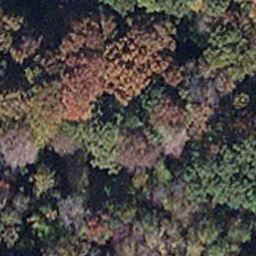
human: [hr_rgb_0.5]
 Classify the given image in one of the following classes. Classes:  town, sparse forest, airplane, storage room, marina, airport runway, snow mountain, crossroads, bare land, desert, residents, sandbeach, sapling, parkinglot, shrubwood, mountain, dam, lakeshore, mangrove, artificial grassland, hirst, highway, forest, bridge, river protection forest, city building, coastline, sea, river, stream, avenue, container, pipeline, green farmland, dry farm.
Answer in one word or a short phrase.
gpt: mangrove